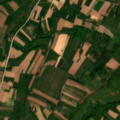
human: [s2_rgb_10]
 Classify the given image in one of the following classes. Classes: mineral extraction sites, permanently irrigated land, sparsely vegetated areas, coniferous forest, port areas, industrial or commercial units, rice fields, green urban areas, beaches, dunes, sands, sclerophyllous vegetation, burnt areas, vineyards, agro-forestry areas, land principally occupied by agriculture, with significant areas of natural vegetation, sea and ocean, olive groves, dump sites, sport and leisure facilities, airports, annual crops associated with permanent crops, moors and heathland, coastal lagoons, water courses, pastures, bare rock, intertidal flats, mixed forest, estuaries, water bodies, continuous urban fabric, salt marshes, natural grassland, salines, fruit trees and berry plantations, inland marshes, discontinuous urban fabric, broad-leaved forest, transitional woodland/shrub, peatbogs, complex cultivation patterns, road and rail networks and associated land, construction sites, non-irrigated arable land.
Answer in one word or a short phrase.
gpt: complex cultivation patterns, land principally occupied by agriculture, with significant areas of natural vegetation